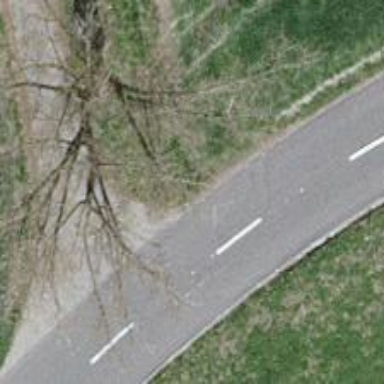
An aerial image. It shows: Tertiary road.